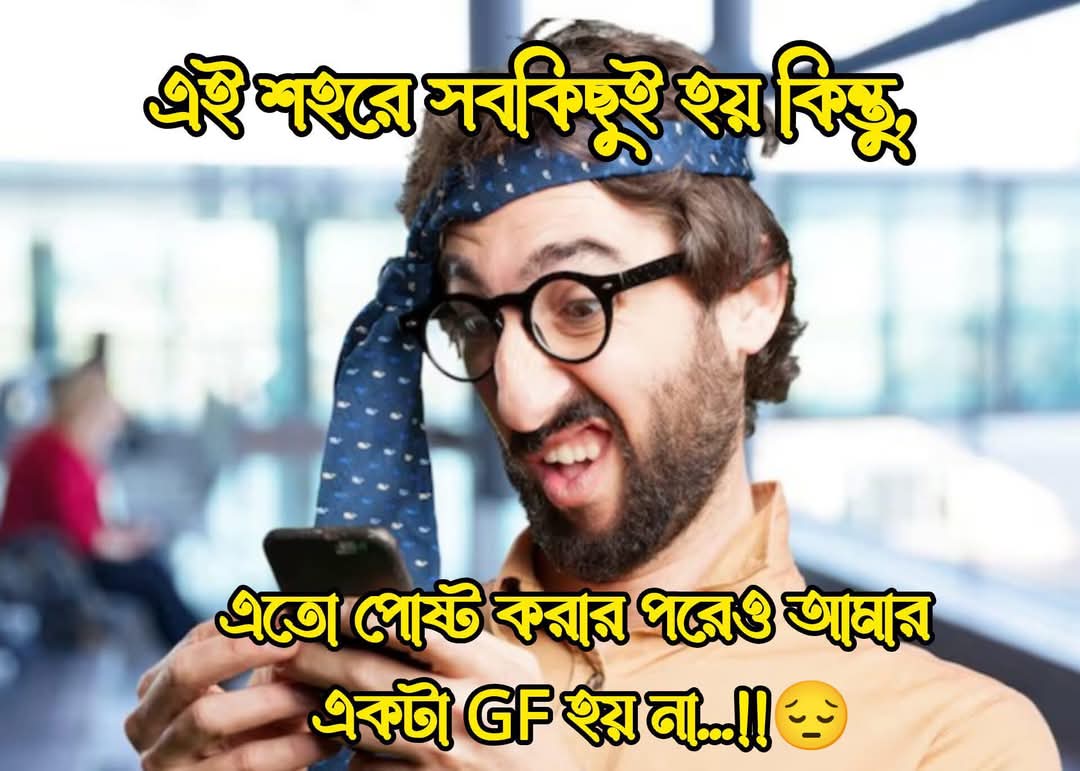
Text: এই শহরে সবকিছুই হয় কিন্তু
এতো পোষ্ট করার পরেও আমার একটা GF হয় না...!!
Label: Non Hate